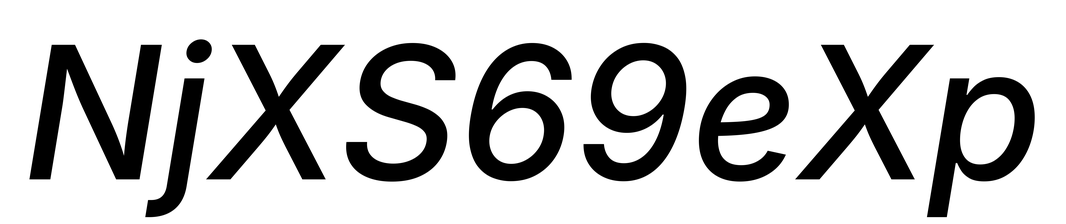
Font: Inter-Italic_Medium_Italic